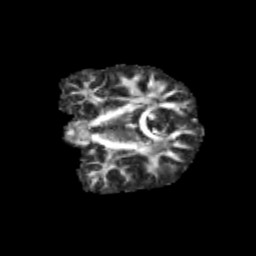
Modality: FA
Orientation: coronal
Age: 12
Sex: male
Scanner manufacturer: siemens
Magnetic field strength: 3 T
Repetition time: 3.8 s
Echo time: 0.07 s